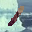
Label: 1